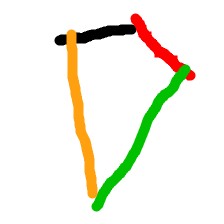
Shape: kite